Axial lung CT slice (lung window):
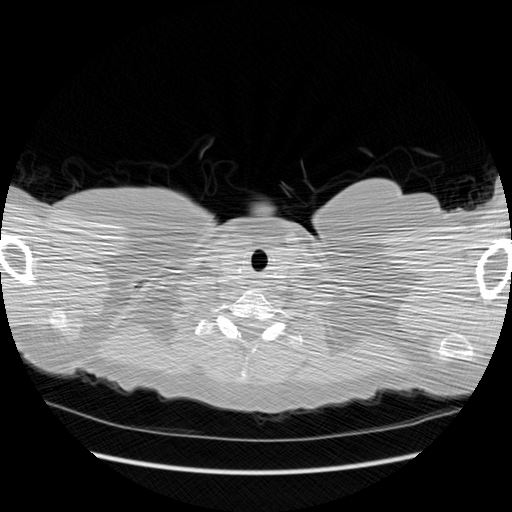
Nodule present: no